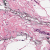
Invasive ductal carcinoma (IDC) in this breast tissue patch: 0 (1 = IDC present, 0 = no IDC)